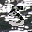
Label: 5